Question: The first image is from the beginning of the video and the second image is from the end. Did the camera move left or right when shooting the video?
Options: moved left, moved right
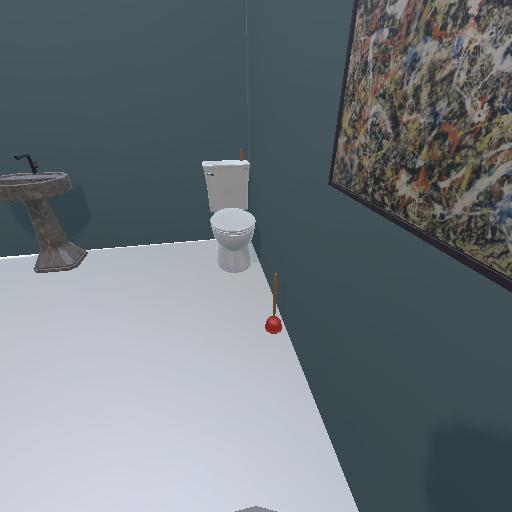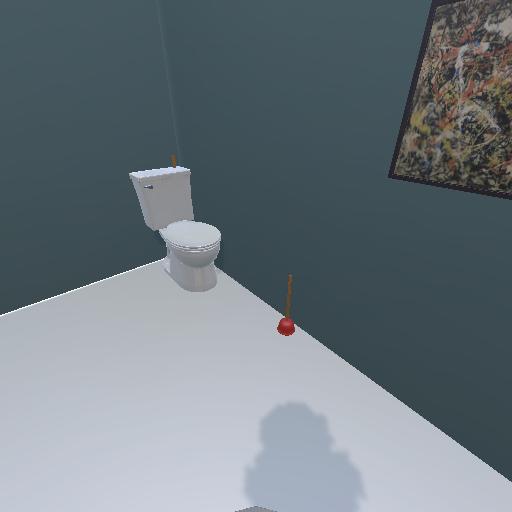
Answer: moved left